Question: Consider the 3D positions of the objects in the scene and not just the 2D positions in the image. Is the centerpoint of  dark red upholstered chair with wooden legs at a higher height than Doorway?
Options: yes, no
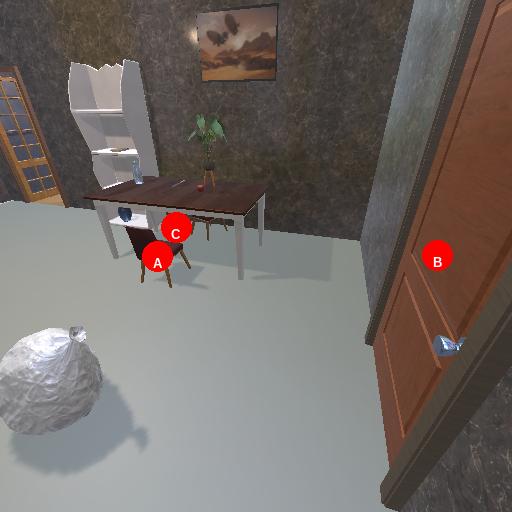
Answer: yes